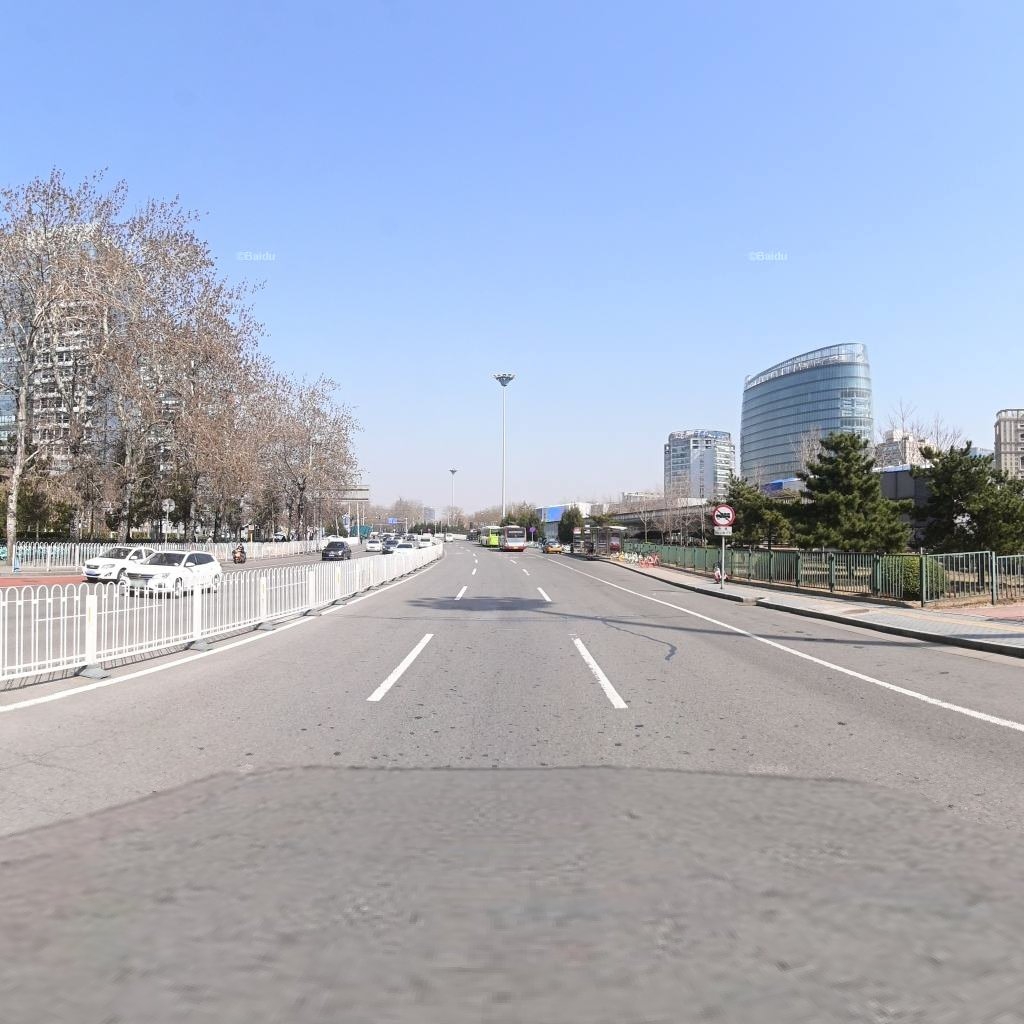
Region: Chaoyang
Road damage annotations: longitudinal patch, transverse crack, longitudinal crack